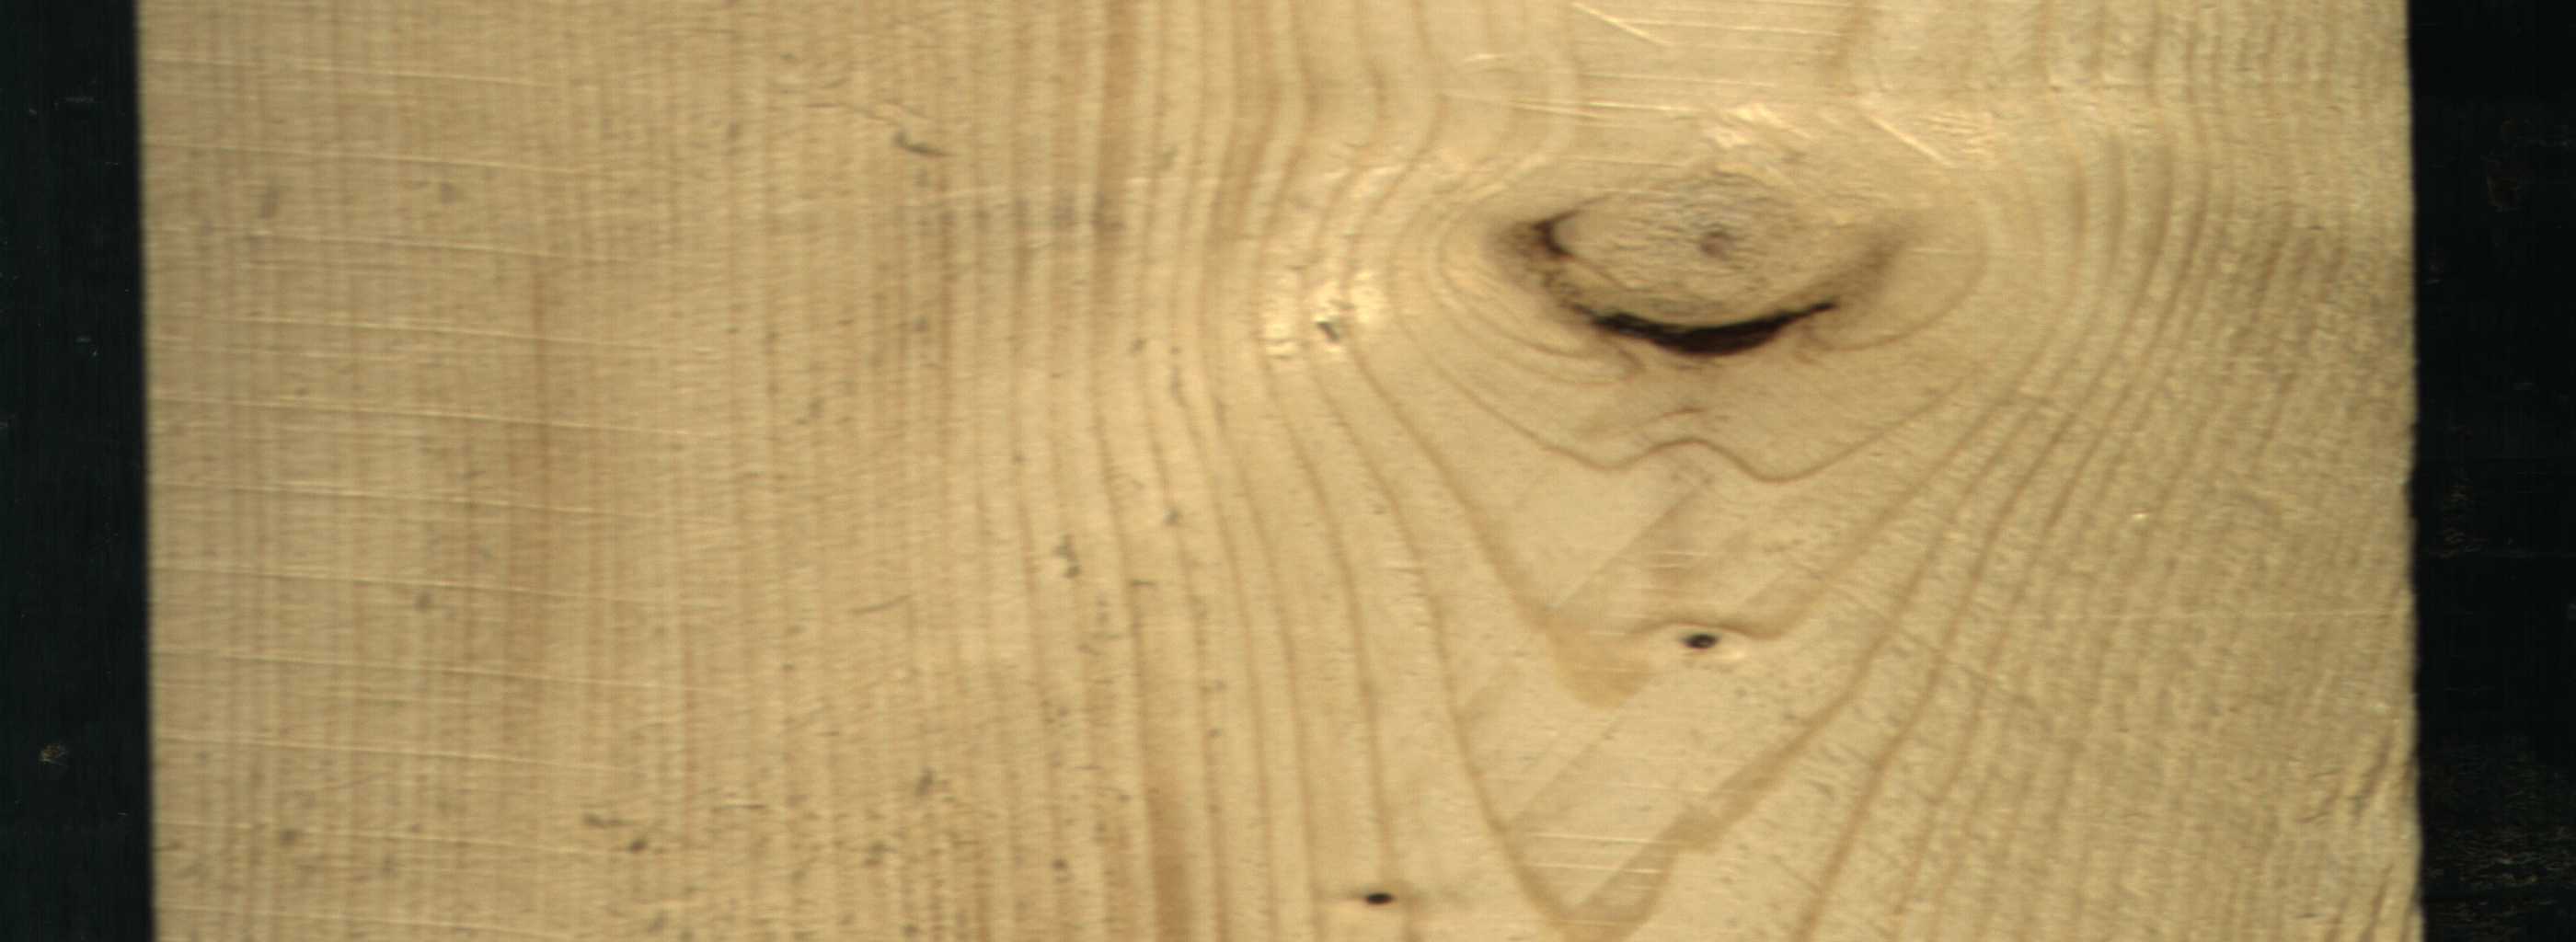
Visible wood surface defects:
Dead_Knot
Dead_Knot
Dead_Knot
Dead_Knot
Live_Knot